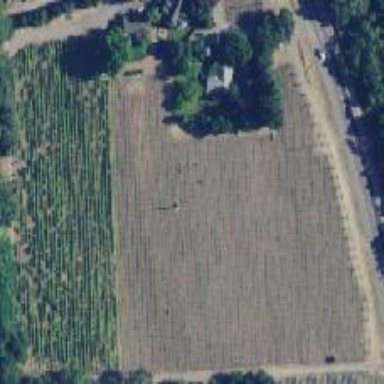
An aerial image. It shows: Vineyard with wine grapes as the main crop.